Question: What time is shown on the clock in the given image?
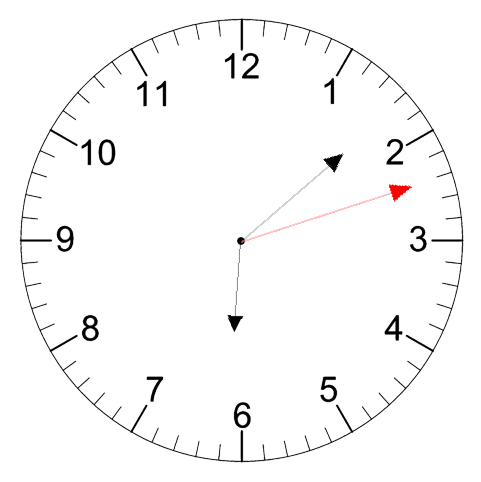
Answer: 06:08:12